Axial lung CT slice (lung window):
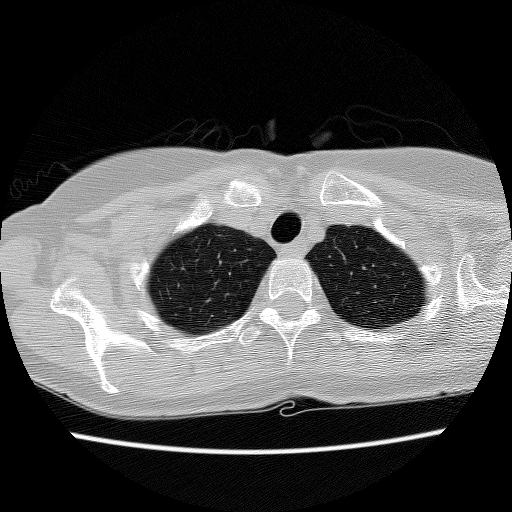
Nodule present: no